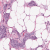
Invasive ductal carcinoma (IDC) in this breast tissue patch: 1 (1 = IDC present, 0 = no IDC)